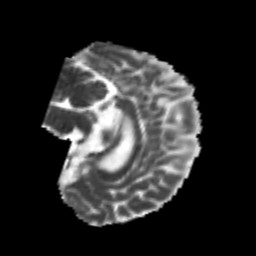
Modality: MD
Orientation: sagittal
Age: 20
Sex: female
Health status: healthy
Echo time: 0.074 s